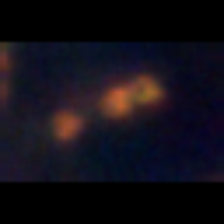
Taxon: Chaetoceros
Group: Diatoms